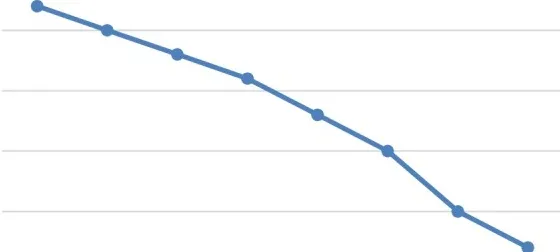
Insulin requirement evolution.
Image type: chart (chart)